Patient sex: M
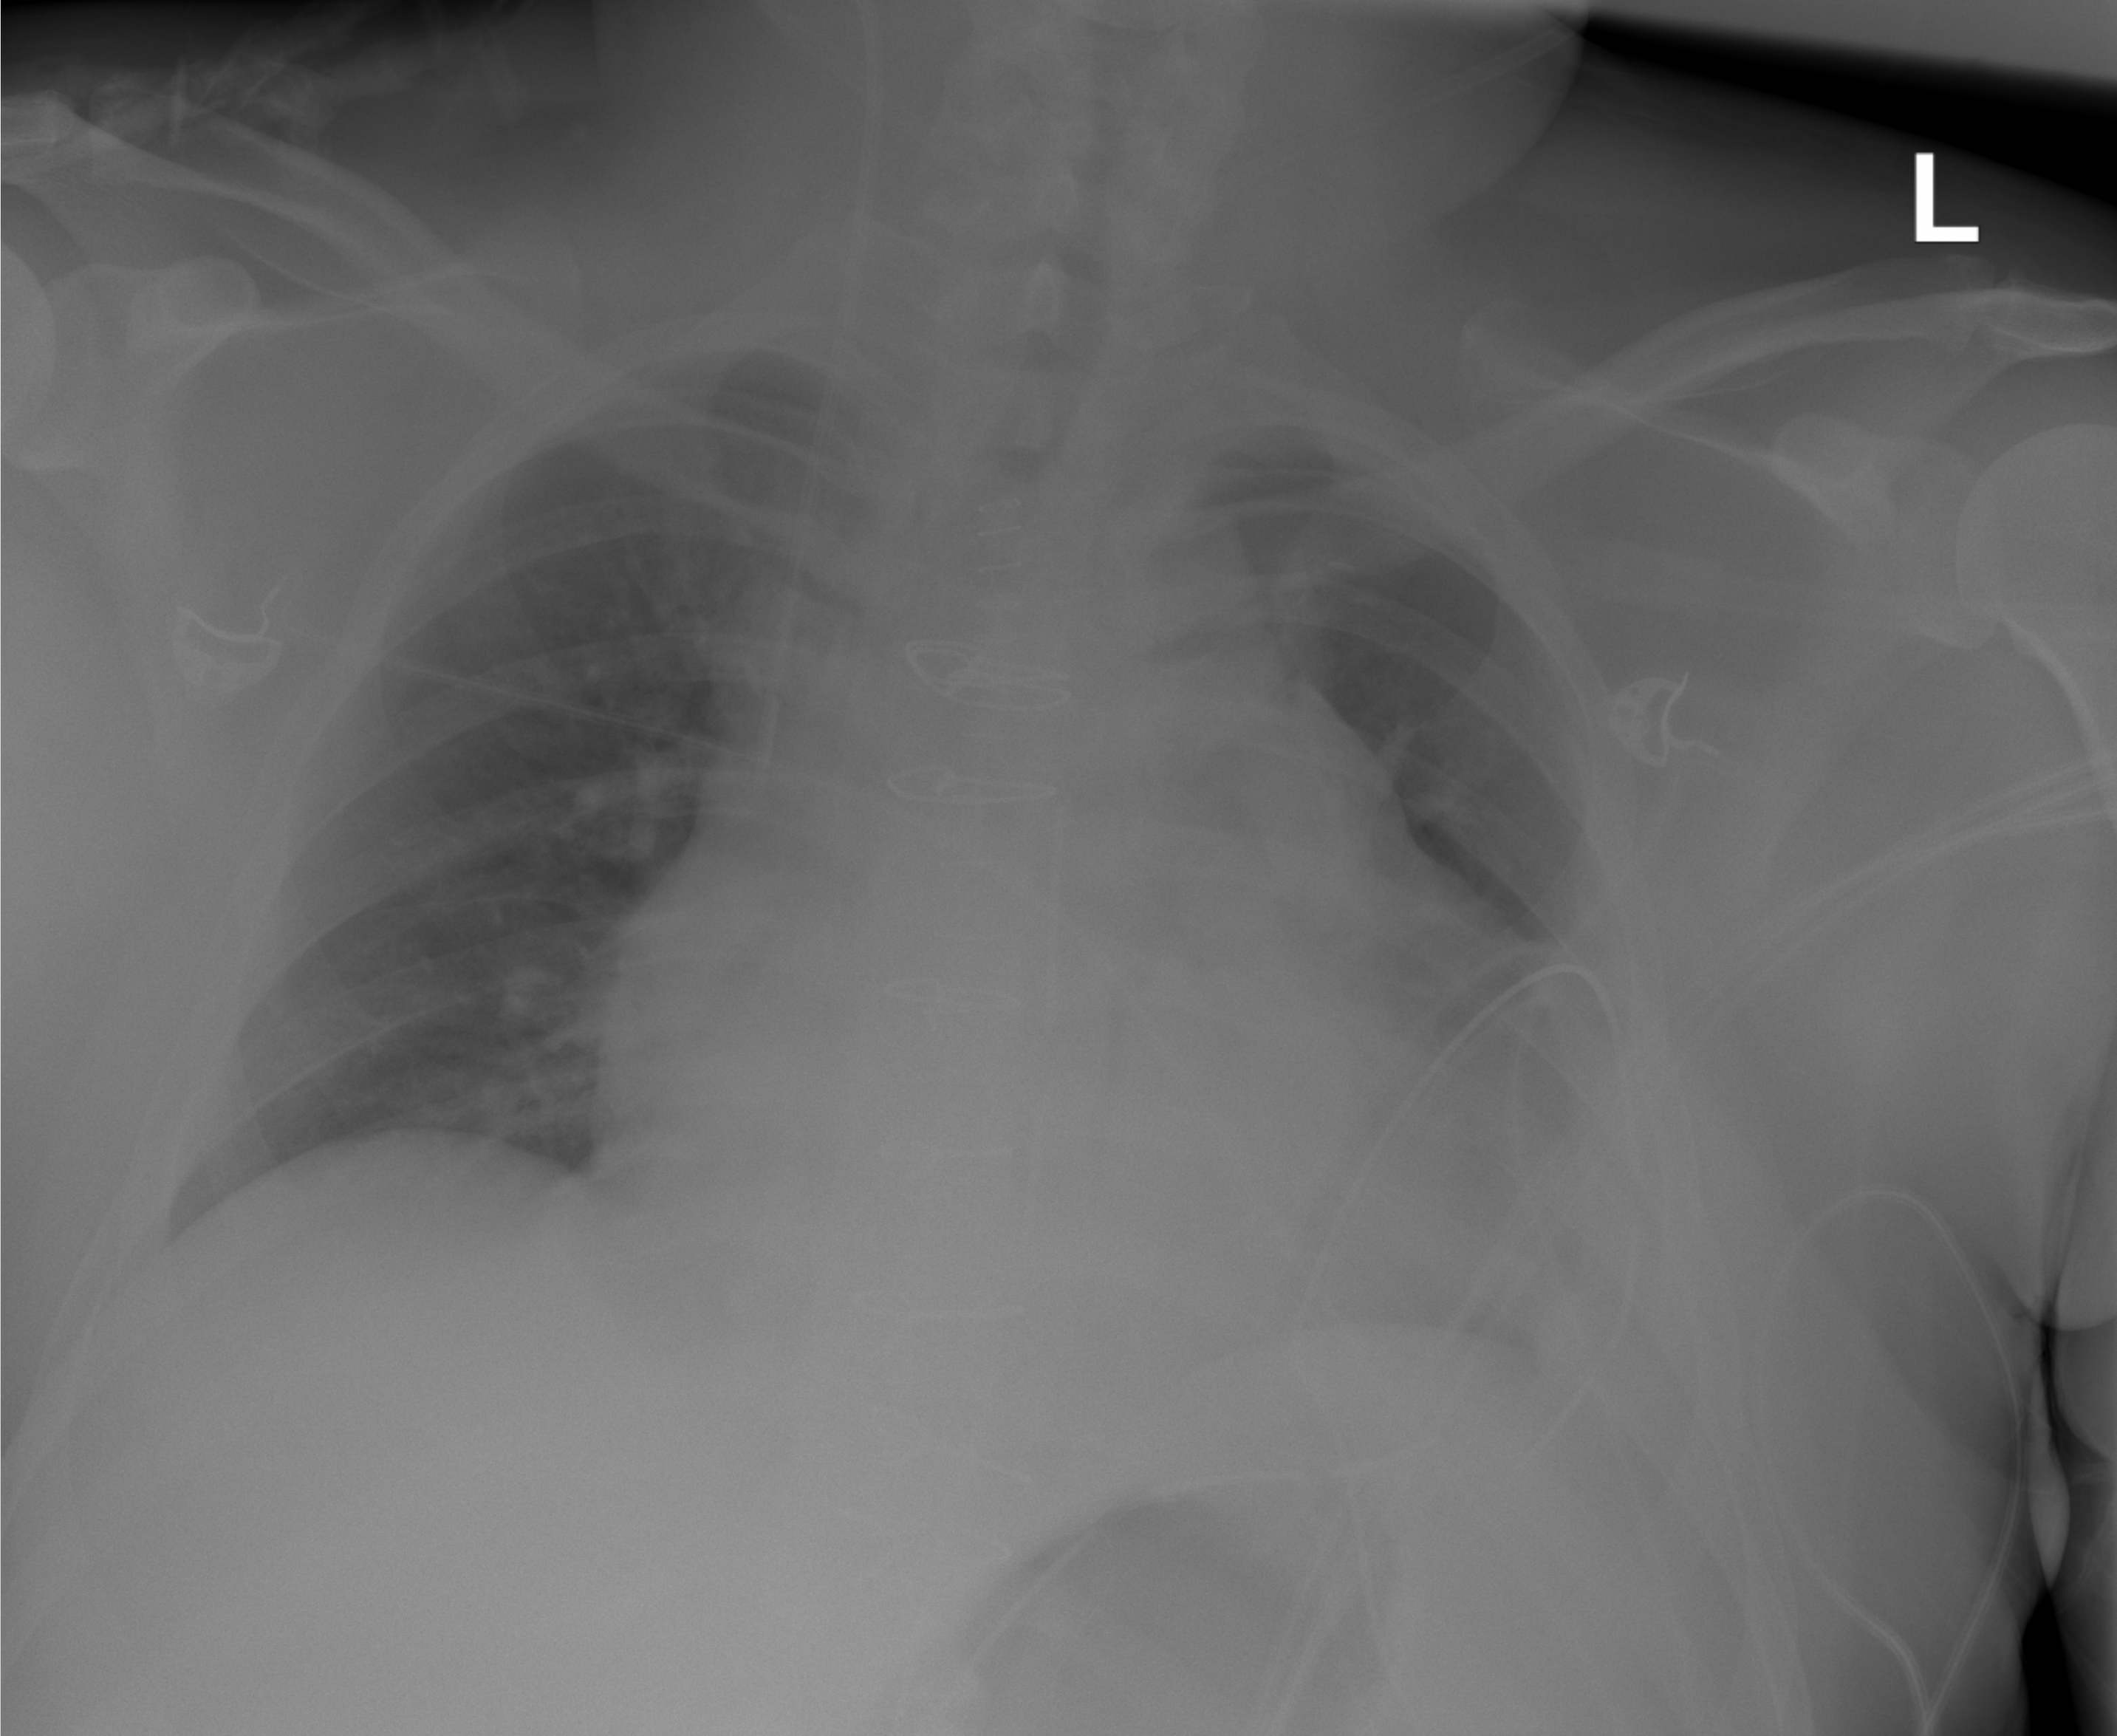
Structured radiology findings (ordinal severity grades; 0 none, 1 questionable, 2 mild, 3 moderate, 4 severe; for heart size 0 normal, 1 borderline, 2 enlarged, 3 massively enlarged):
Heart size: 2
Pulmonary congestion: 0
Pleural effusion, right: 0
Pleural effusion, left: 2
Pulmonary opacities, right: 0
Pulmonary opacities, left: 0
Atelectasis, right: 0
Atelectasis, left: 2